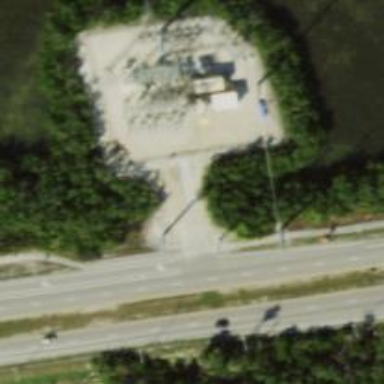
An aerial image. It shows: Outdoor distribution substation.